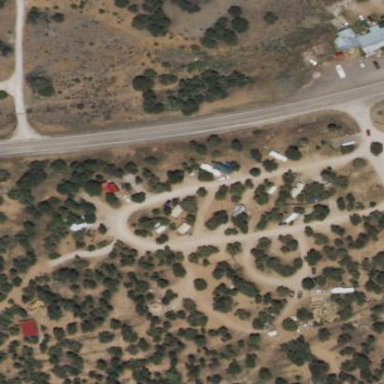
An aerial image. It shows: Caravan site with tents available for accommodation.